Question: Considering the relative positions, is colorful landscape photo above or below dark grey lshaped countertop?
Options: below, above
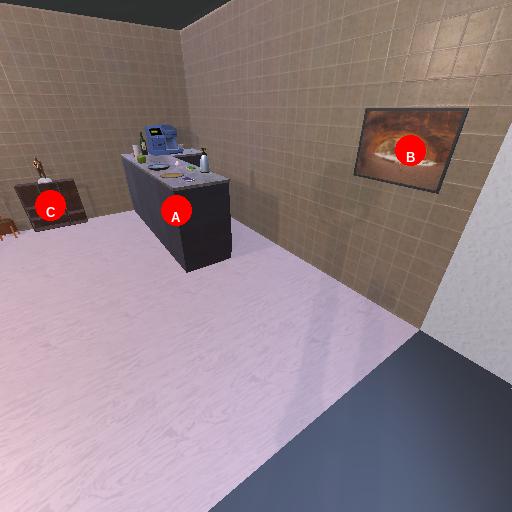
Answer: below